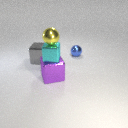
large purple metal cube below small yellow metal sphere